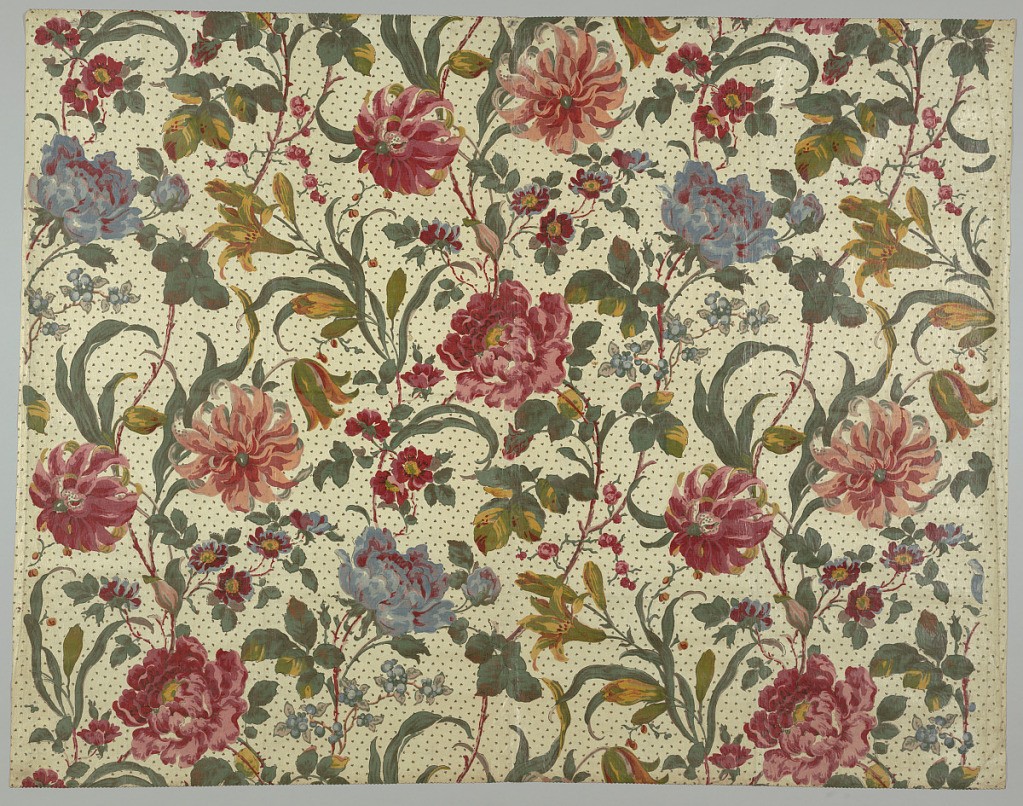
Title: The Tiger Lily
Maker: Arthur Wilcock
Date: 1886
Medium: cotton Technique: printed on plain weave, glazed
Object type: Textile
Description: Glazed chintz with a white ground and large, bold multicolored floral design showing tiger lilies and other flowers. Block printed using twelve colors. Background is printed in a small design of clover leaves.